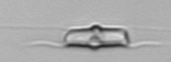
Label: Chaetoceros_didymus